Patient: sex M, age 64
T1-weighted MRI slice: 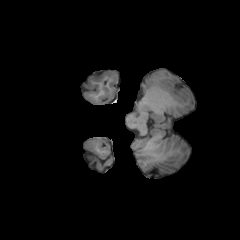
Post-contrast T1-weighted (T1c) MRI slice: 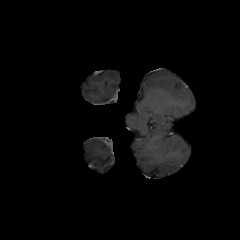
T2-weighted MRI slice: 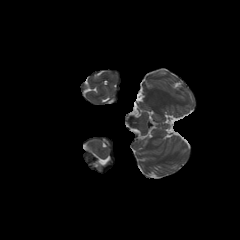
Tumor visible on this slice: no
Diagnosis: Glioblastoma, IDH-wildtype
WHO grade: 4